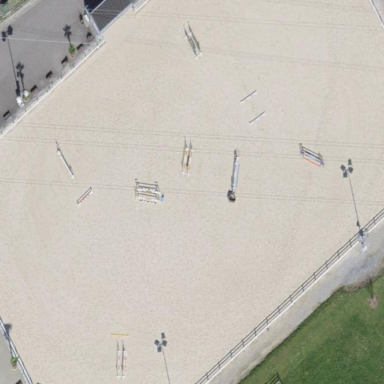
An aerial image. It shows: Equestrian pitch for leisure land activities.